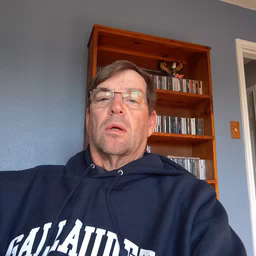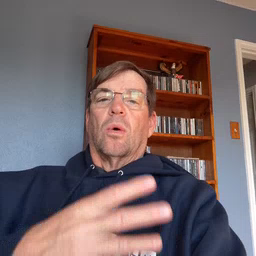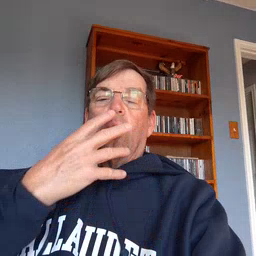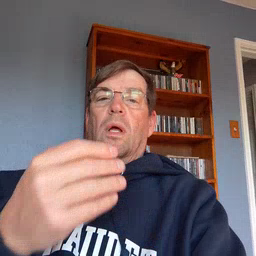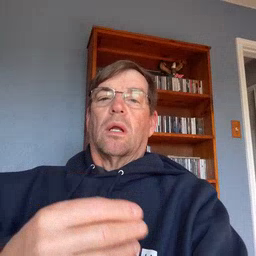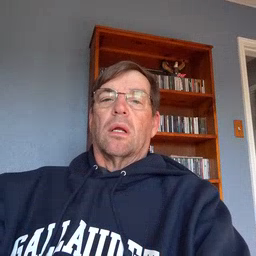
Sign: wet